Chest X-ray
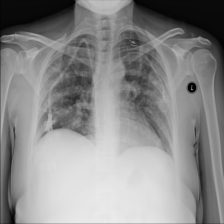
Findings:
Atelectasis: negative
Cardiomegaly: negative
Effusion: negative
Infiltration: negative
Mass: positive
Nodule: negative
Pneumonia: negative
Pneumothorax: negative
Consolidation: negative
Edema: negative
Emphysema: negative
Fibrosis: negative
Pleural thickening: negative
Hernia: negative